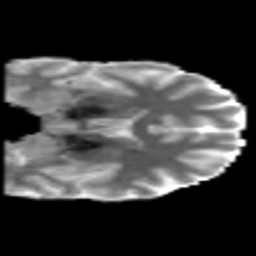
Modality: MD
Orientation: coronal
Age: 32
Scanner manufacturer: philips
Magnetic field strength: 3 T
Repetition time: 8.6 s
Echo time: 0.127 s